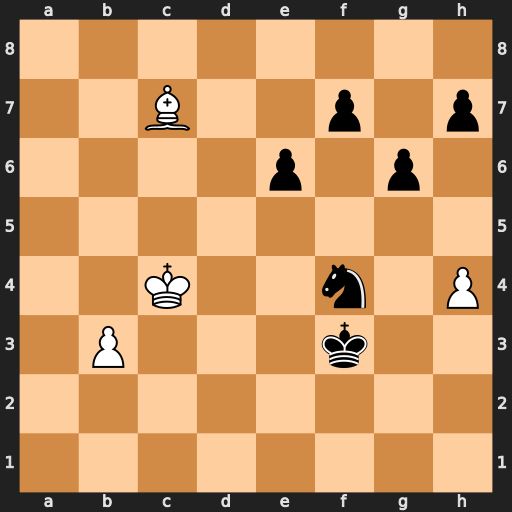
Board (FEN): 8/2B2p1p/4p1p1/8/2K2n1P/1P3k2/8/8
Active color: w
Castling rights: -
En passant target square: -
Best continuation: Bxf4 Kxf4 b4 Ke5 Kc5 Kf6 b5 Ke7 Kc6